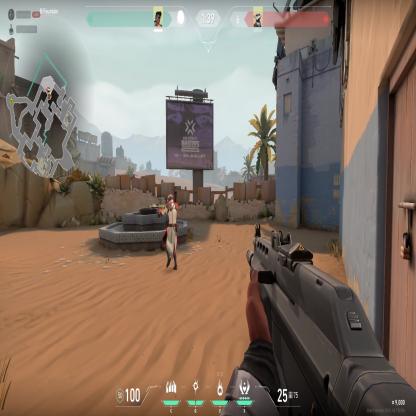
Label: enemy